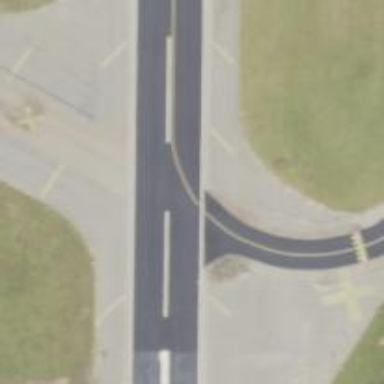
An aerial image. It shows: Asphalt runway at the airport.